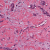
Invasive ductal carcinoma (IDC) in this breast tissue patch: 1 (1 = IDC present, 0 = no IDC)